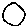
Label: circle